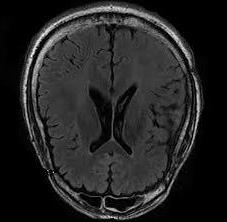
Label: notumor